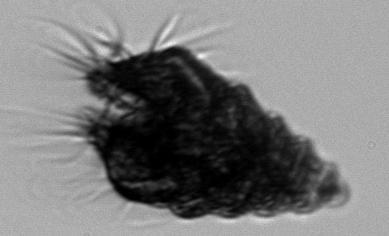
Label: Laboea_strobila